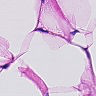
Metastatic tissue present: no